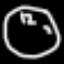
Label: clock